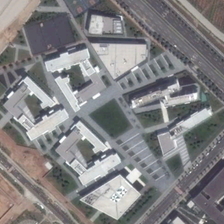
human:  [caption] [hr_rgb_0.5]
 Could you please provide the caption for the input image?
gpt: several white buildings with two basketball fields are surrounded by roads in a commercial area .

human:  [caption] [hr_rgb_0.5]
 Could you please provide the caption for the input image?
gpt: several white buildings with two basketball fields are surrounded by roads in a commercial area .

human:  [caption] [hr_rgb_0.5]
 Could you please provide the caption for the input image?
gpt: several white buildings with two basketball fields are surrounded by roads in a commercial area .

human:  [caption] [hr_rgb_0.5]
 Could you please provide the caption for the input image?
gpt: several white buildings with two basketball fields are surrounded by roads in a commercial area .

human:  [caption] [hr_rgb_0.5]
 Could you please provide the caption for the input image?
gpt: several white buildings with two basketball fields are surrounded by roads in a commercial area .